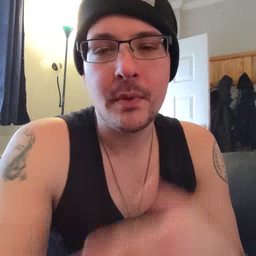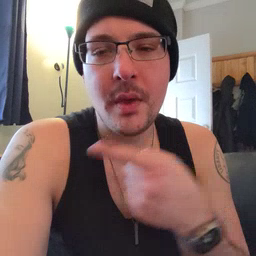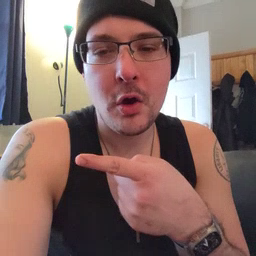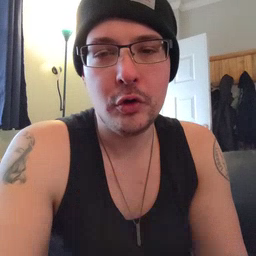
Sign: there